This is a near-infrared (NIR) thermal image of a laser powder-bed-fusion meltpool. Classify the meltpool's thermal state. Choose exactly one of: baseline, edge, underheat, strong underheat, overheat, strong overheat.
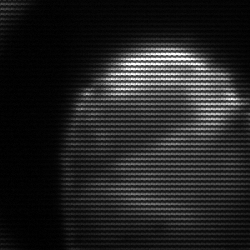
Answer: edge